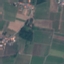
Label: PermanentCrop